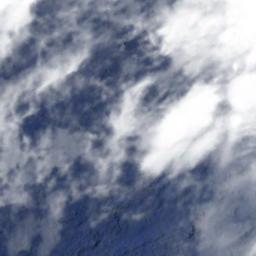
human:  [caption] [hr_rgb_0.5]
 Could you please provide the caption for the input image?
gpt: The white cloud is above blue sea .

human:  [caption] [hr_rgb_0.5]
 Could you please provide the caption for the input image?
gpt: A white cloud floats above the forest and river .

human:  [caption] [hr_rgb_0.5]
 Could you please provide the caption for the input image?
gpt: Large fluffy white clouds cover the blue sea .

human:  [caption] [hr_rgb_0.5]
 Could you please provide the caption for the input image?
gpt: The stratus clouds are located above the surface of the sea .

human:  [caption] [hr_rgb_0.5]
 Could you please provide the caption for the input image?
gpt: There are many gray and white clouds over a blue sea .